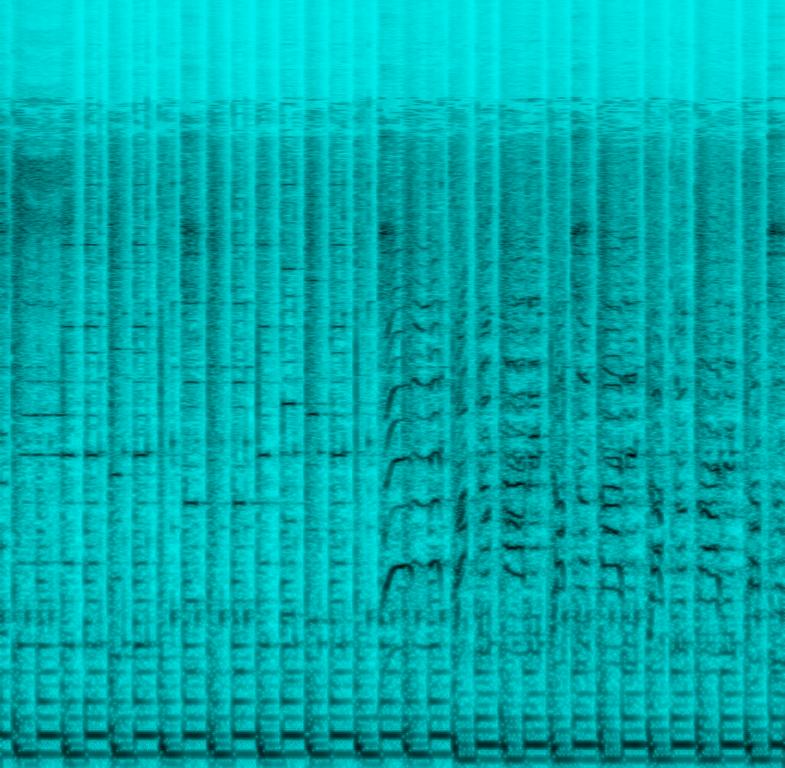
This is a famous disco piece. There are female vocals singing the lyrics joyfully. The main tune is played in major scale by a keyboard while it is supported by a syncopated synth bass in the background. The rhythm is kept by a repetitive electronic drum beat accompanied by percussion. The atmosphere is groovy and danceable. It is perfect for an 80s themed party setlist. It could also be playing in the background of an 80s themed bar.